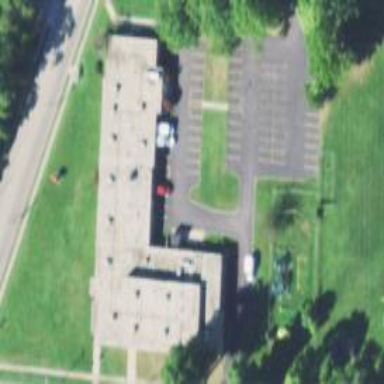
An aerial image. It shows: Community centre building.